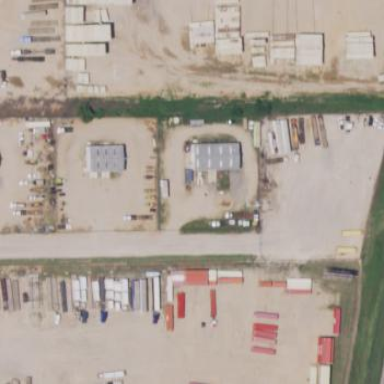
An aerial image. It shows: Industrial area.